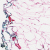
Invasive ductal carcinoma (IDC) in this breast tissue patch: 0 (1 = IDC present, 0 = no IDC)